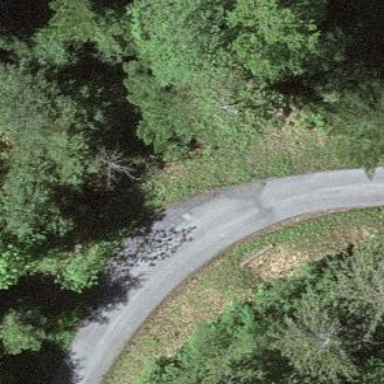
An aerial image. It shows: Passing place on the road.